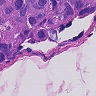
Metastatic tissue present: yes